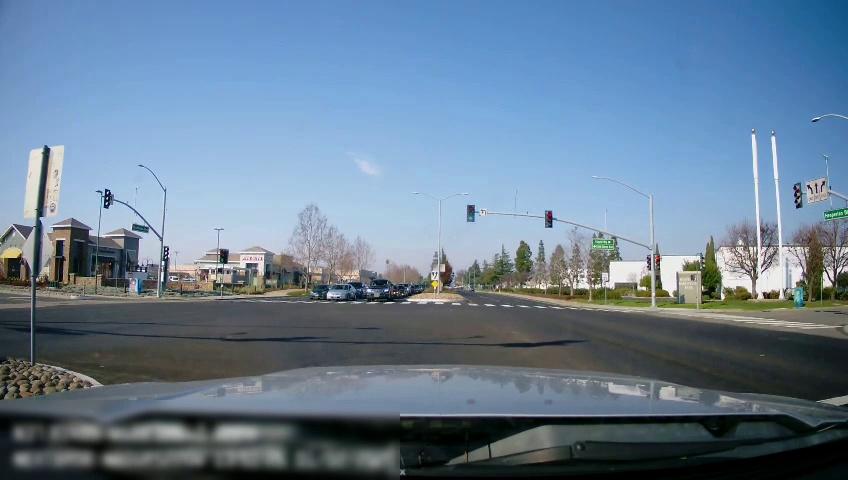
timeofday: Day
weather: Sunny
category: Drivable Space
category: Drivable Space
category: Vehicles | Car
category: Vehicles | Car
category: Vehicles | Car
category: Vehicles | Car
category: Vehicles | Car
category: Traffic | Lights
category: Traffic | Signs
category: Traffic | Lights
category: Traffic | Lights
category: Traffic | Lights
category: Traffic | Lights
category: Traffic | Lights
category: Traffic | Lights
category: Traffic | Lights
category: Traffic | Lights
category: Traffic | Signs
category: Traffic | Signs
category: Traffic | Signs